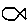
Label: fish